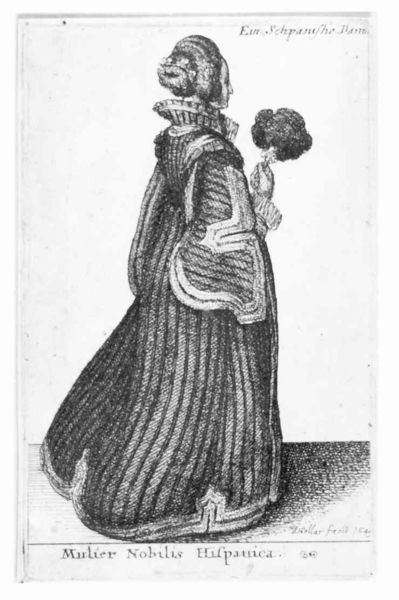
Titel: Mulier Nobilis Hispanica
Künstler: Wenzel Hollar
Standort: Karlsruhe
Institution: Staatliche Kunsthalle Karlsruhe
Schlagwörter: feder, hand, schatten, umhang, weiß, mädchen, blume, blumen, frau, frisur, grau, haar, kleid, licht, mund, nase, profil, rücken, schwarz, stirn, zeichnung, dame, fächer, hochformat, mode, ornament, rock, federn, gesicht, kleidung, knoten, kragen, pelz, spitze, ärmel, portrait, bestickt, gewand, haare, kostüm, mantel, stehend, adel, mutter, borte, locken, adelige, perücke, schwung, spanien, dutt, rückenansicht, schrift, seitlich, graphik, schattierung, steifen, weiblich, streng, seitenansicht, gestreift, streifen, robe, strauss, deutsch, wedel, hochsteckfrisur, hinterkopf, blumenstrauss, fecher, abgewandt, spanisch, hinten, groß, druck, druckgraphik, schnitt, schwarz-weiß, radierung, stich, seite, text, bleistift, manschetten, stehkragen, ehefrau, entwurf, brokat, tracht, rückansicht, pelzmantel, gehend, hochfrisur, abgewendet, adelig, borde, kupferstich, manterl, haartracht, legende, umhand, latein, lateinisch, mantua, augsburg, verheiratet, manel, seriendruck, tich, spanierin, hare, spanische mode, deusch, vollporträt, flechtfrisur, rüchenansicht, rückenporträt, federfächer, blu,en, 1550, wenzel hollar, hollar, fescher, siete, nobilis, kostümbuch, mulier, puderquast, rürückansicht, adelige spanierin, spanische frau, spanische adelige, vornehmheit, gestreiftbarock, nobil, hispanica, trachtenbuch, mulier nobilis hispanica, hifpaniitca, köperbindung, eine spanische dame